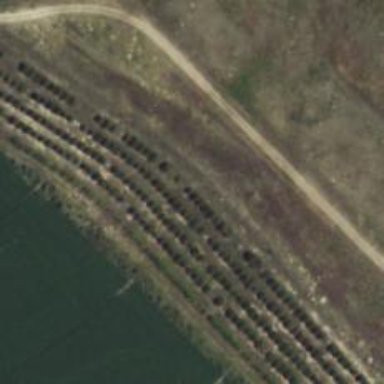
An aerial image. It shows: Row of trees in natural setting.